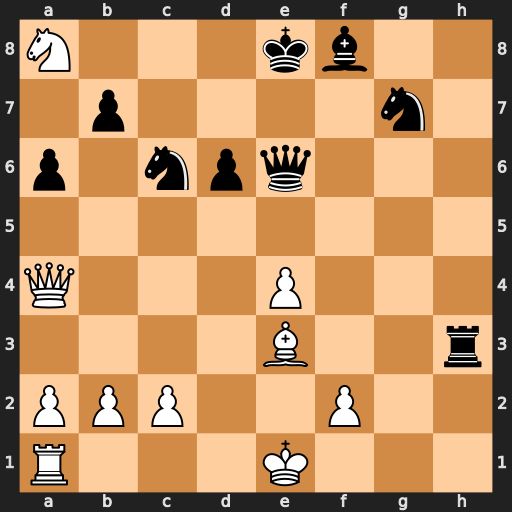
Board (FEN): N3kb2/1p4n1/p1npq3/8/Q3P3/4B2r/PPP2P2/R3K3
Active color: w
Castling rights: Q
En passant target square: -
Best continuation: Nc7+ Kd7 Nxe6